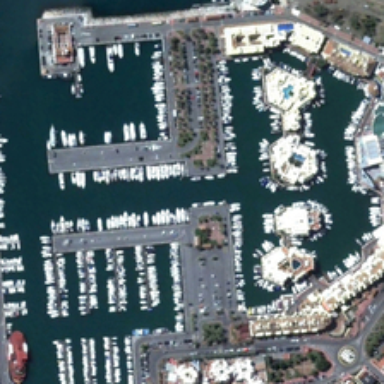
Many boats are in a large port .